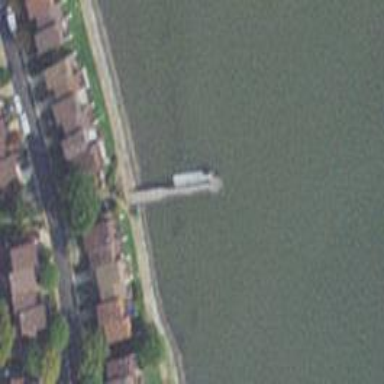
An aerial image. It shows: Footway leading to man-made pier.